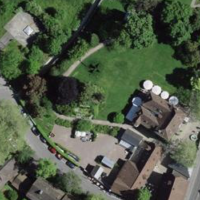
EUNIS habitat code: 53
Species observed at this site:
Veronica filiformis
Catalpa bignonioides
Viburnum tinus
Cydonia oblonga
Corylus avellana
Fagus sylvatica
Crocus tommasinianus
Geranium nodosum
Laurus nobilis
Buxus sempervirens